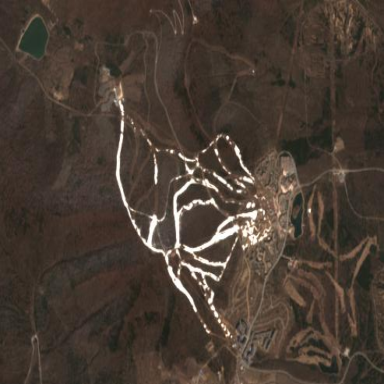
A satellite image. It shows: Resort located in leisure land.